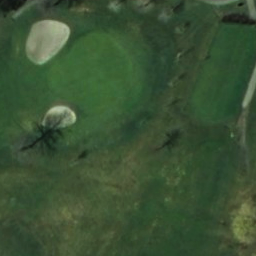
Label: golfcourse